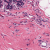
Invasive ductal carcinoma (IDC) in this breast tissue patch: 0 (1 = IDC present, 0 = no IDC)